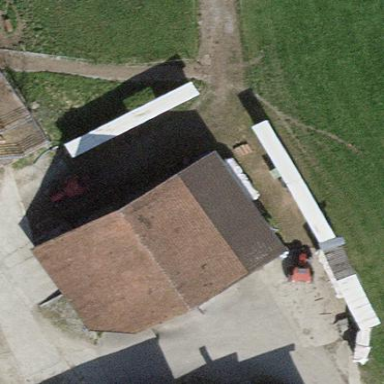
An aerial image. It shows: Shed building.